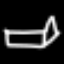
Label: bed